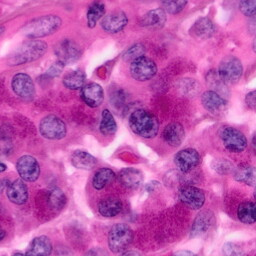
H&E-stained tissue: Pancreatic